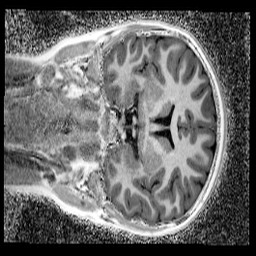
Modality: UNIT1_denoised
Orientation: coronal
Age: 9
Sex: male
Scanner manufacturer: siemens
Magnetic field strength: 3 T
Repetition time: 4 s
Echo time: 0.00299 s